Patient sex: M
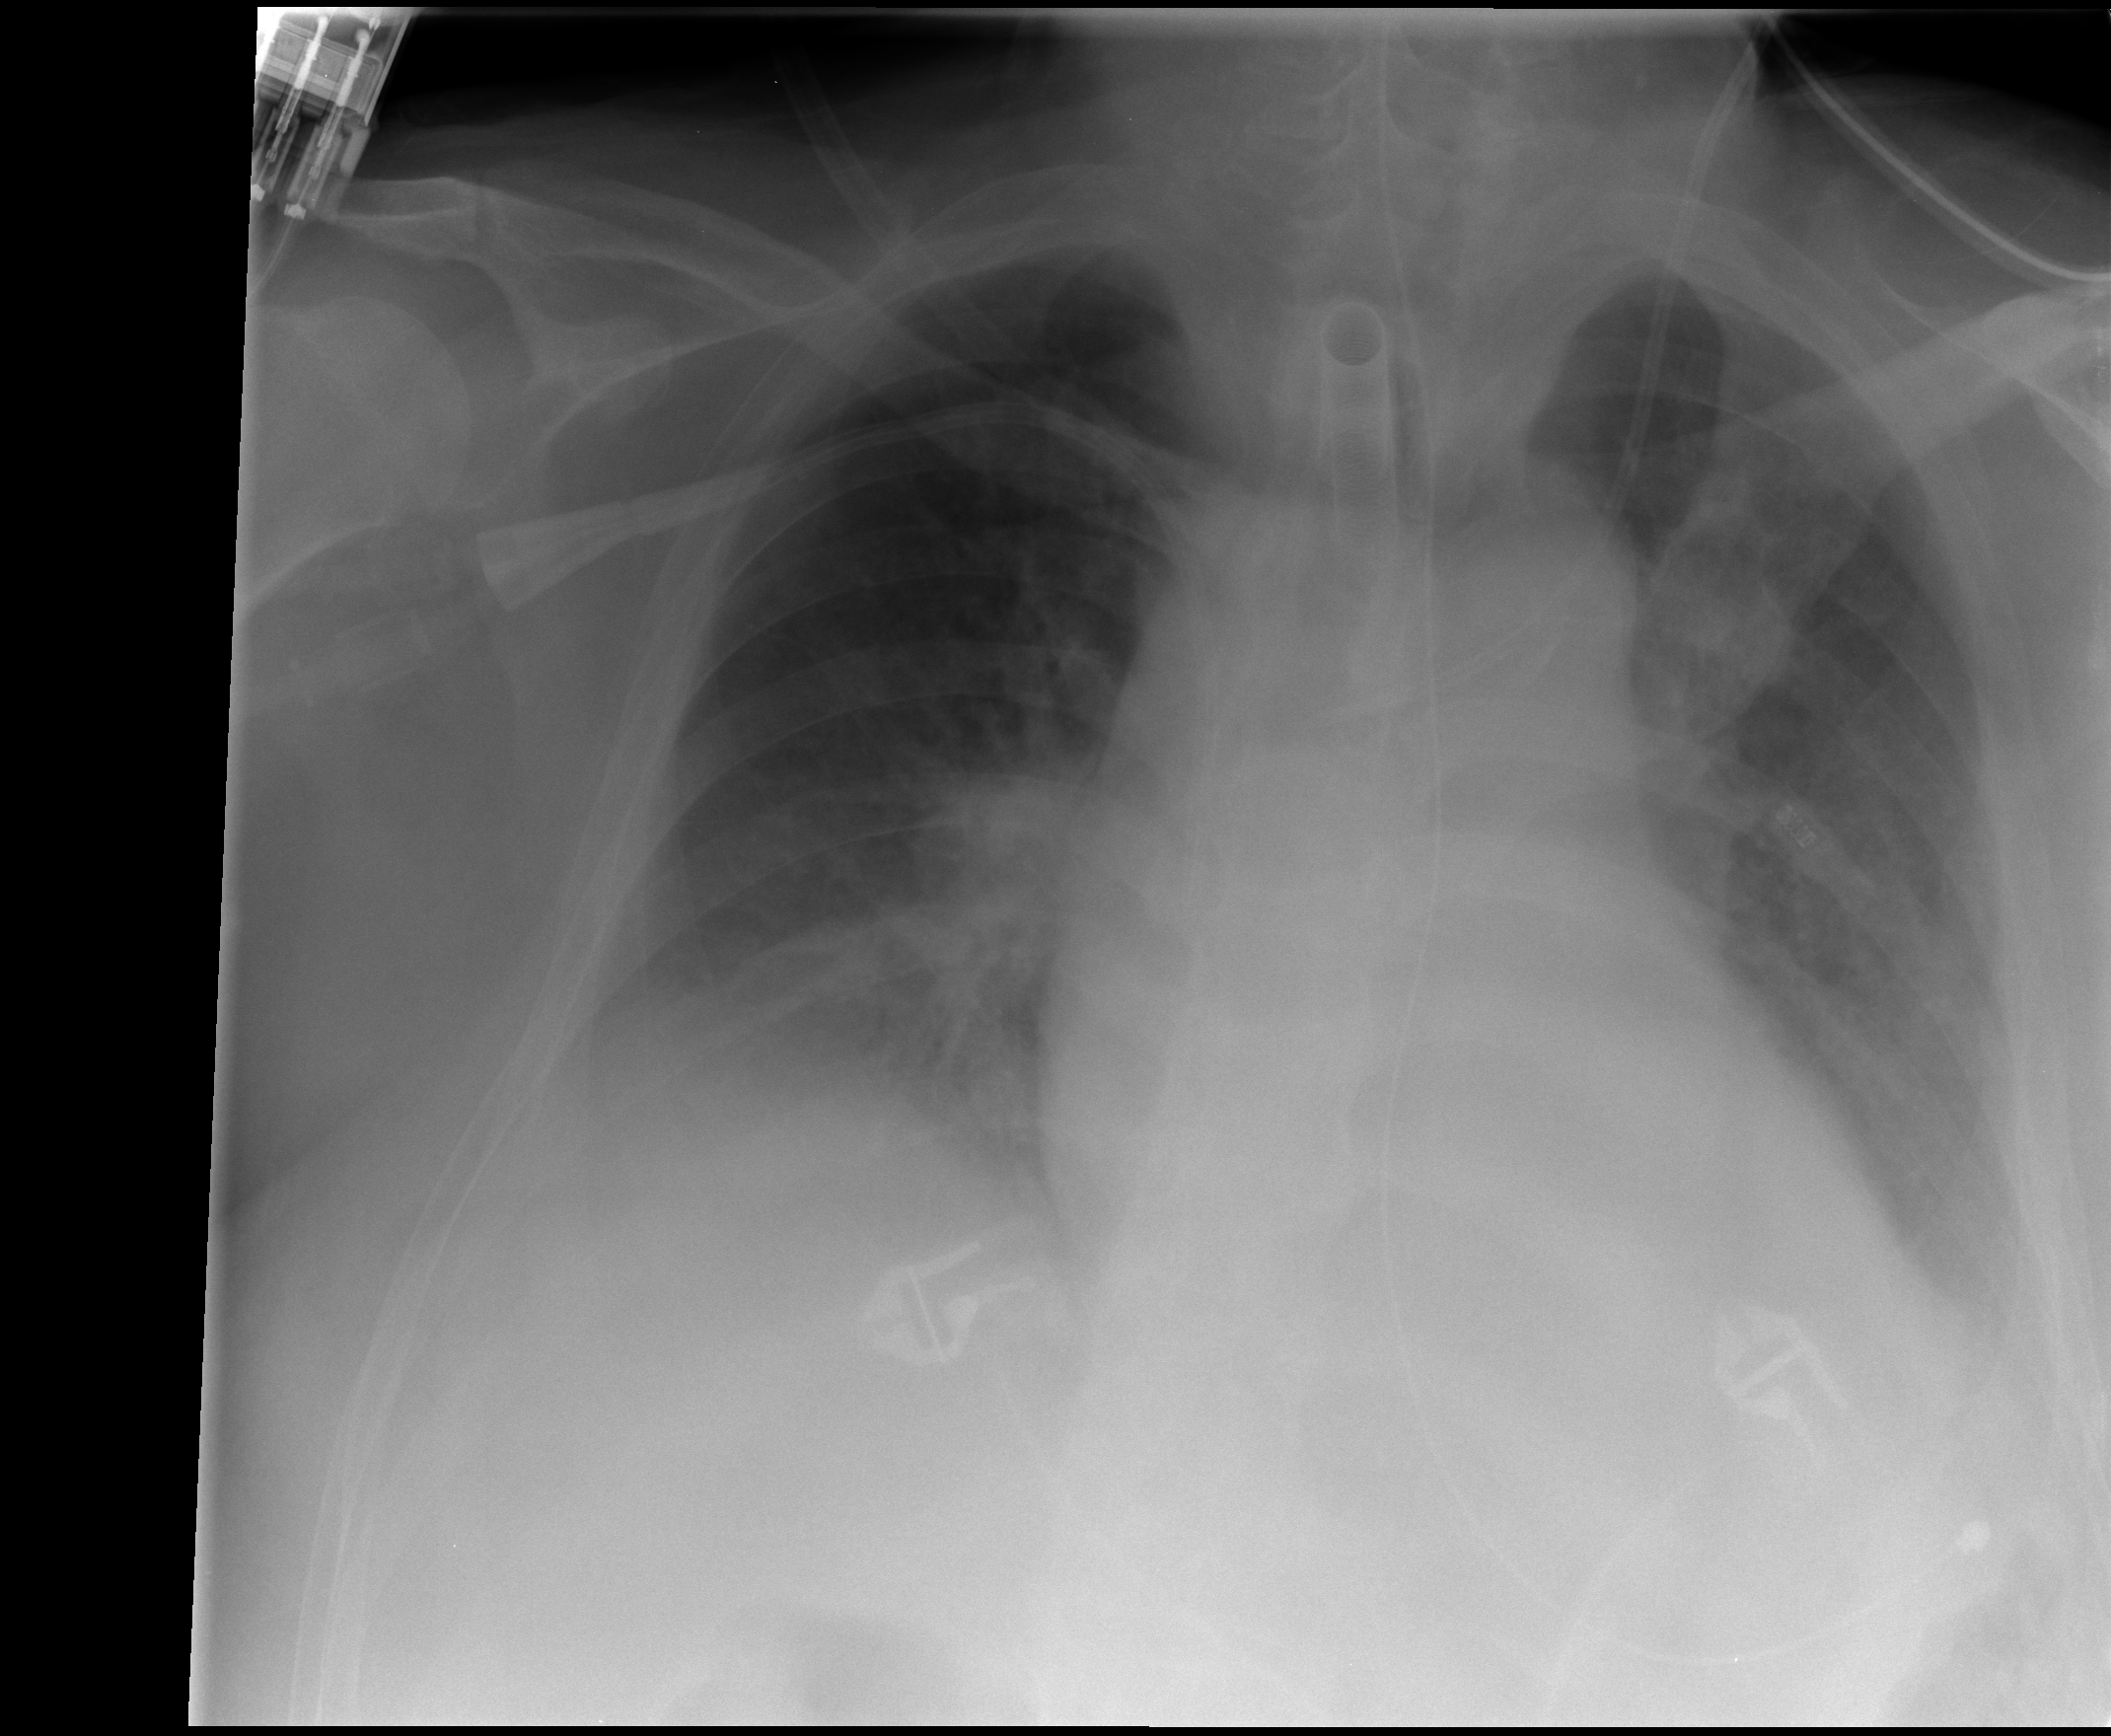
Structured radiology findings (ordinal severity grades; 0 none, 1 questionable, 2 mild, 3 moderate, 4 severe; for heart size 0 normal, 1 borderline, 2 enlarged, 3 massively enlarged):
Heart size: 2
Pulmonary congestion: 0
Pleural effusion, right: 2
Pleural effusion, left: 2
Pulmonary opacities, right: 1
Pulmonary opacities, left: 1
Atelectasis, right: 0
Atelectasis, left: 2